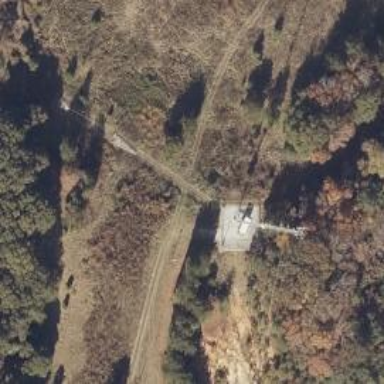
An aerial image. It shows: Communication mast tower.